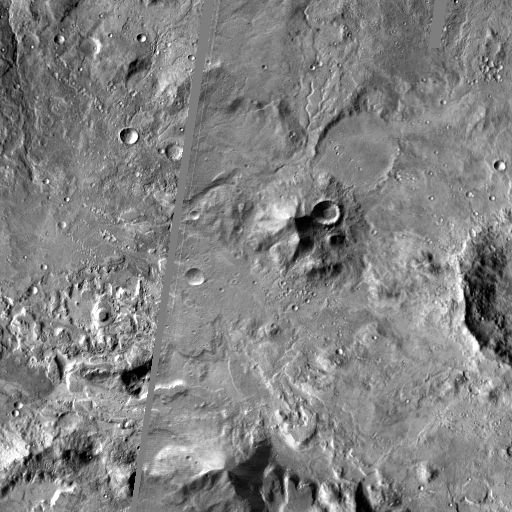
Crater classes present: Background, Other, Buried, Secondary